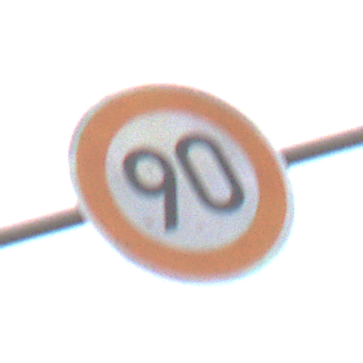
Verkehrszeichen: Geschwindigkeit90
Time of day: Midday
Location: Outdoor (Suburban)
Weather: Overcast
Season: NotSpecified
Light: Natural